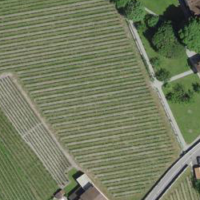
EUNIS habitat code: 40
Species observed at this site:
Ruscus aculeatus
Prunus avium